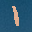
Label: 1